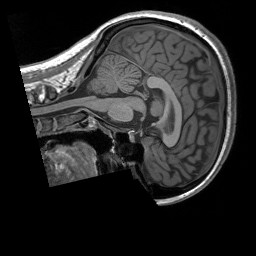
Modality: T1w
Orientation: sagittal
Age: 25
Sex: female
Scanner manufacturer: siemens
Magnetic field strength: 3 T
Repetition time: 1.9 s
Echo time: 0.00252 s